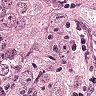
Metastatic tissue present: yes